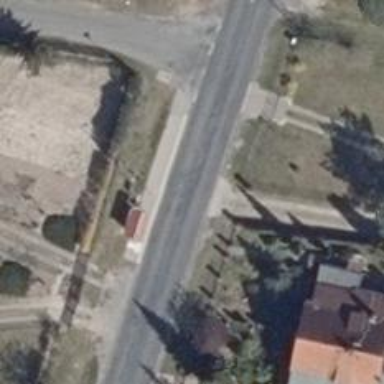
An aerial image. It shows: Secondary road with asphalt surface.